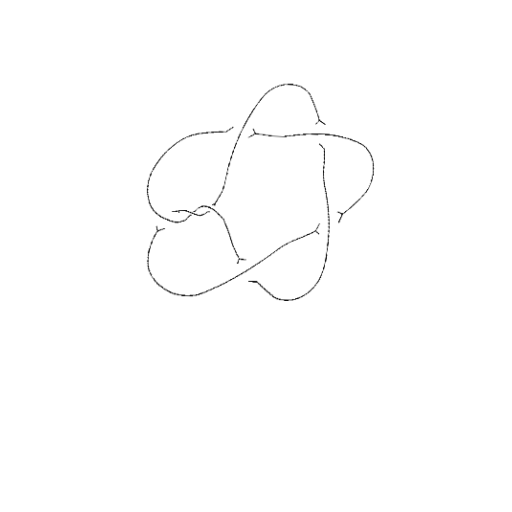
Crossing number: 7